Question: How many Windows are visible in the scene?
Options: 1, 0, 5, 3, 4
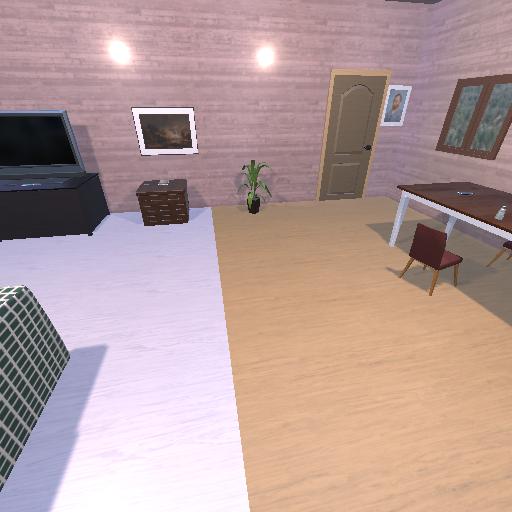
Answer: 1